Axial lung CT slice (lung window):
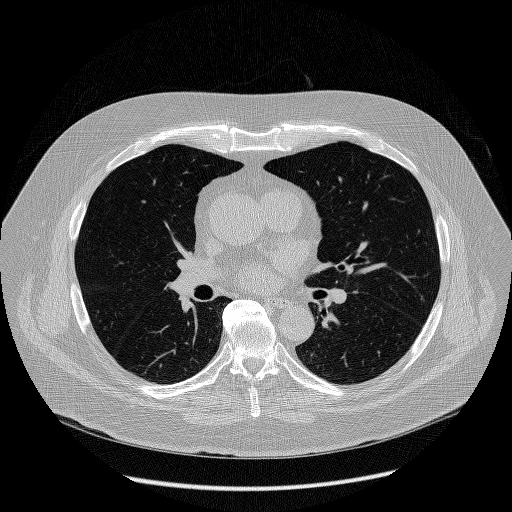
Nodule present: yes
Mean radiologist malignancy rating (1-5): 3